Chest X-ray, AP view. Patient: 13 years old, sex M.
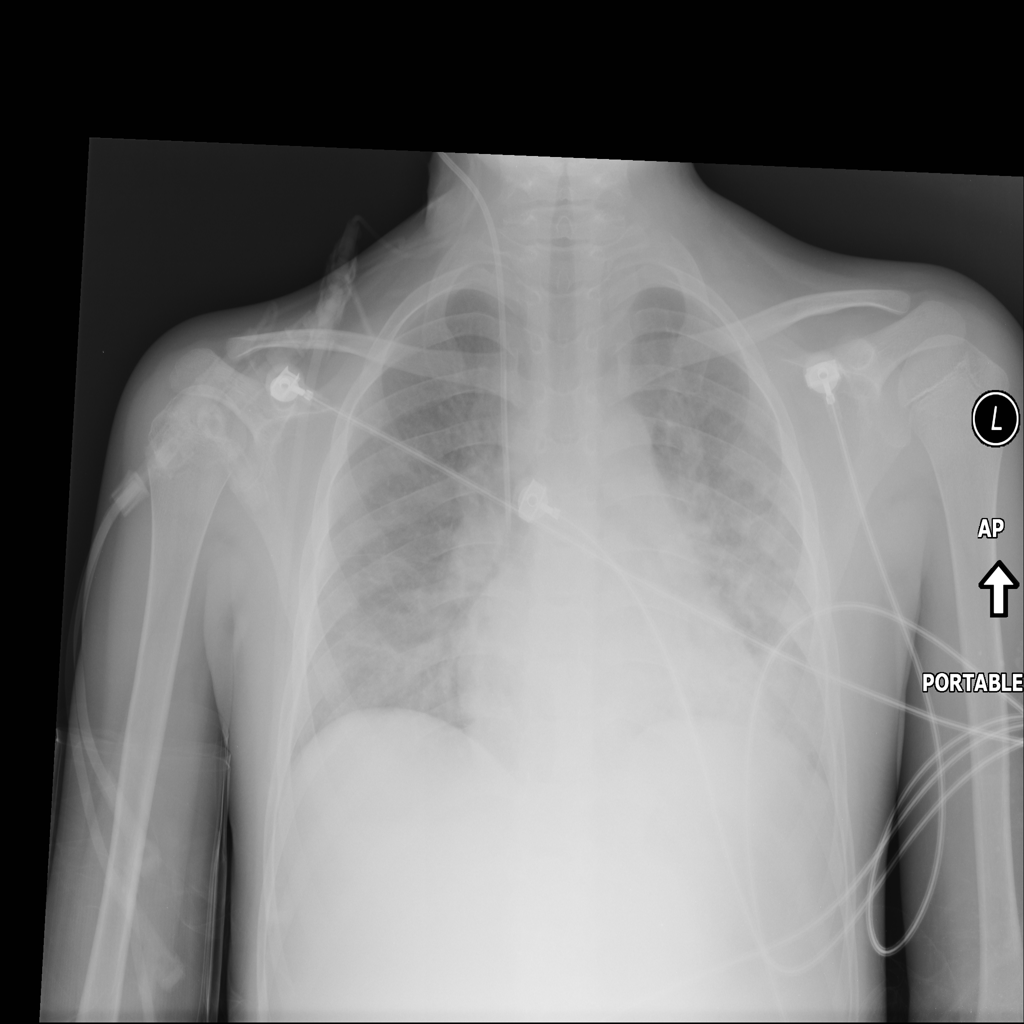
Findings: Cardiomegaly, Infiltration